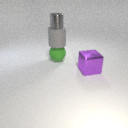
large green rubber sphere to the left of large purple metal cube